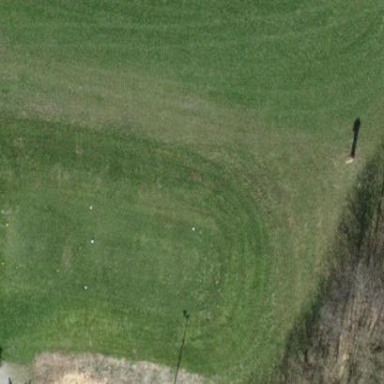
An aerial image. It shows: Golf tee area covered with grass.